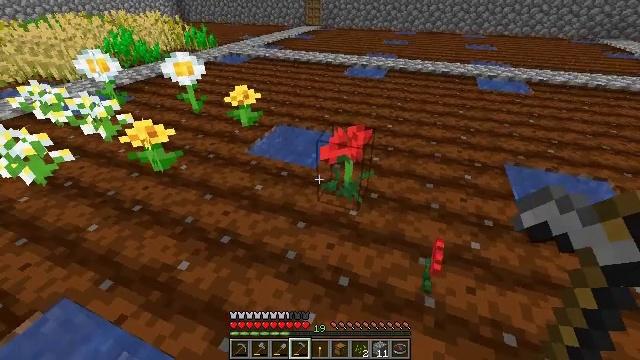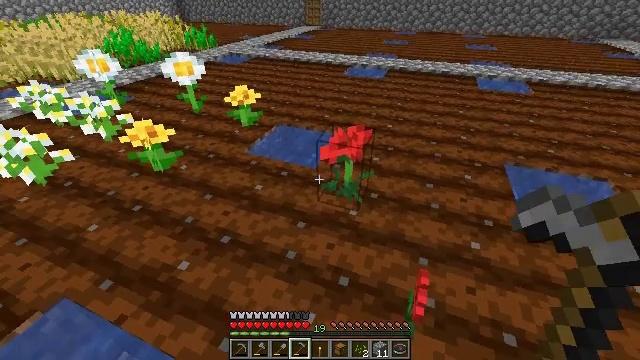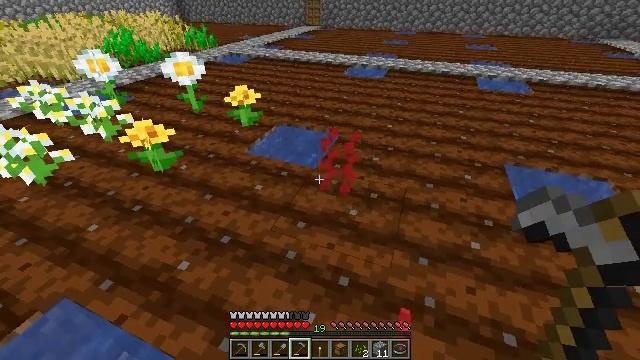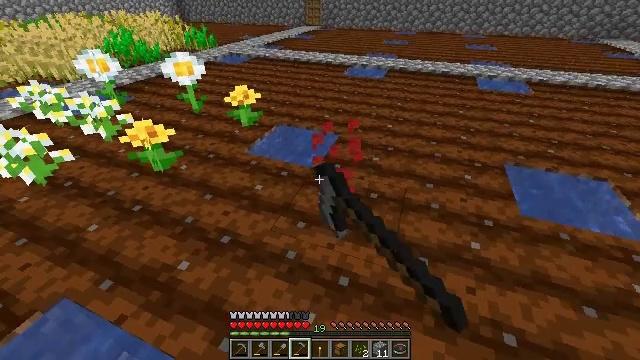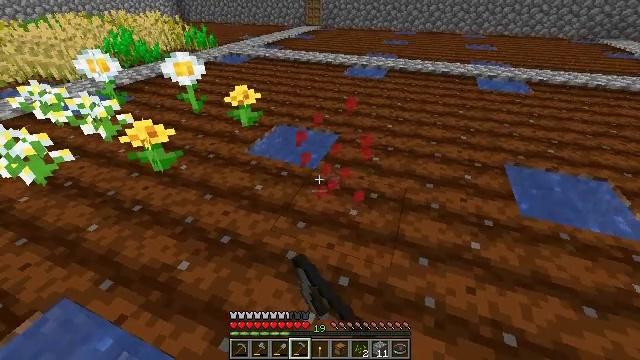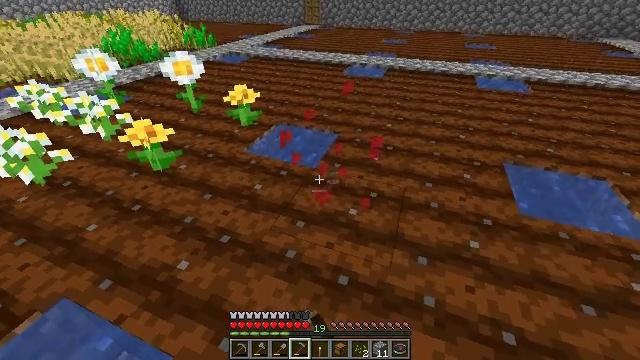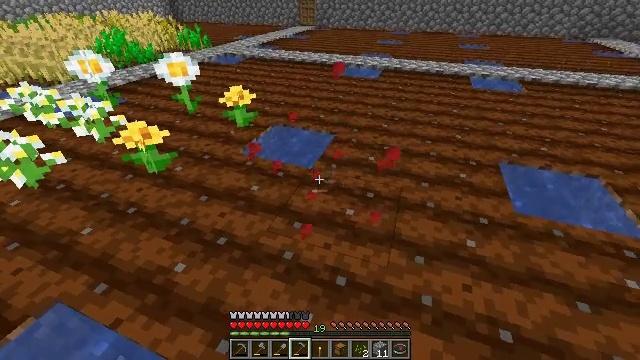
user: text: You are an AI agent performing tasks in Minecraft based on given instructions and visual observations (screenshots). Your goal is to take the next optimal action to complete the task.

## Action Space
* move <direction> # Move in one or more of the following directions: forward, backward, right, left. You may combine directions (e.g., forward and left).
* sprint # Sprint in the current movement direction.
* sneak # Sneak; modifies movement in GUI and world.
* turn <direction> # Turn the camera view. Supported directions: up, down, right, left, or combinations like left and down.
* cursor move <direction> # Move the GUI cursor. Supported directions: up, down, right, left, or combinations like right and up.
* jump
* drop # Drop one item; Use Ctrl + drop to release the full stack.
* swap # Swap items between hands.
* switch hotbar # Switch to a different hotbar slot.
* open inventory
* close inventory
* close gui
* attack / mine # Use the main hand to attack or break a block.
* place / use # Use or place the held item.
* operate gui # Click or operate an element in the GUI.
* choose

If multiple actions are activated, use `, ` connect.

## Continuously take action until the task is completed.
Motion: motion action
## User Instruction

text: Collect the poppy by clicking on it.
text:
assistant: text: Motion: no_op
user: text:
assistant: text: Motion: attack / mine
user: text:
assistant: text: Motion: attack / mine
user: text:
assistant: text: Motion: no_op
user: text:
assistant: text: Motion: no_op
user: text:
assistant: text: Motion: no_op
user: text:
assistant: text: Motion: no_op